Field crop: maize
Growth stage: 2
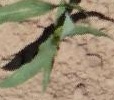
Species: maize